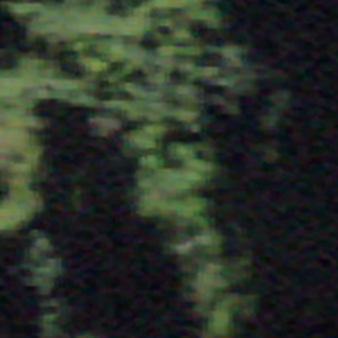
Label: other